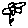
Label: flower